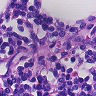
Metastatic tissue present: no